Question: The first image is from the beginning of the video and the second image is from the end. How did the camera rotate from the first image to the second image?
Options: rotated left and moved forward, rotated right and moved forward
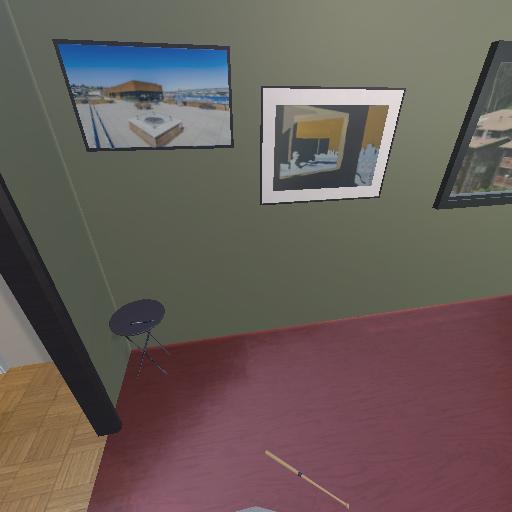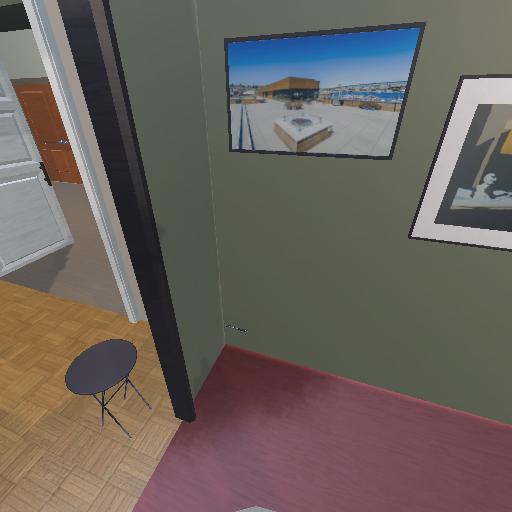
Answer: rotated left and moved forward